Question: I got an error like these below when I trigger 'destroyRecord()' on file 'app/controllers/transactions.js'.

Below are my files.
'''
div
format-datetime model.created_at
bs-button clicked='destroyRecord' clickedParamBinding='model' size='xs' icon='glyphicon glyphicon-remove' type='danger' title='Delete'
'''
'''
import Ember from 'ember';
export function formatDatetime(input) {
if ( input ) {
return '%@/%@/%@'.fmt(input.getDate(), input.getMonth()+1, input.getFullYear());
} else {
return '';
}
}
export default Ember.Handlebars.makeBoundHelper(formatDatetime);
'''
'''
....
actions: {
destroyRecord: function() {
if ( confirm('Are you sure to delete?') ) {
this.get('model').destroyRecord();
this.transitionToRoute('index');
}
}
....
'''
But when I change file 'app/helpers/format-datetime.js' to:
'''
import Ember from 'ember';
export function formatDatetime(input) {
if ( input ) {
return input; // look this
} else {
return '';
}
}
export default Ember.Handlebars.makeBoundHelper(formatDatetime);
'''
No error occured. So I guess my mistake is on my helper file. Any solution?
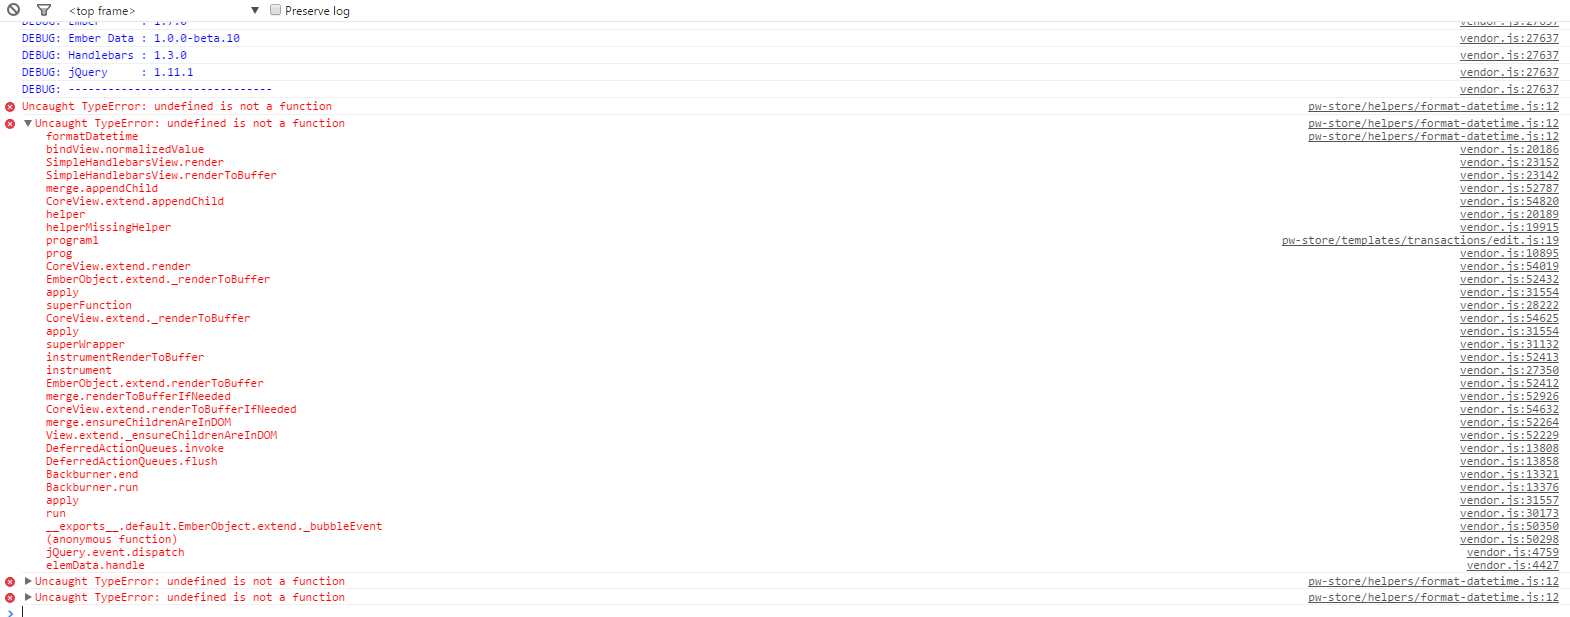
Answer: Either 'getDate', 'getMonth' or 'getFullYear' isn't defined on input, toss a debugger there and find out what input is.
'''
export function formatDatetime(input) {
if ( input ) {
console.log(input);
debugger;
return '%@/%@/%@'.fmt(input.getDate(), input.getMonth()+1, input.getFullYear());
} else {
return '';
}
}
'''